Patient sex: M
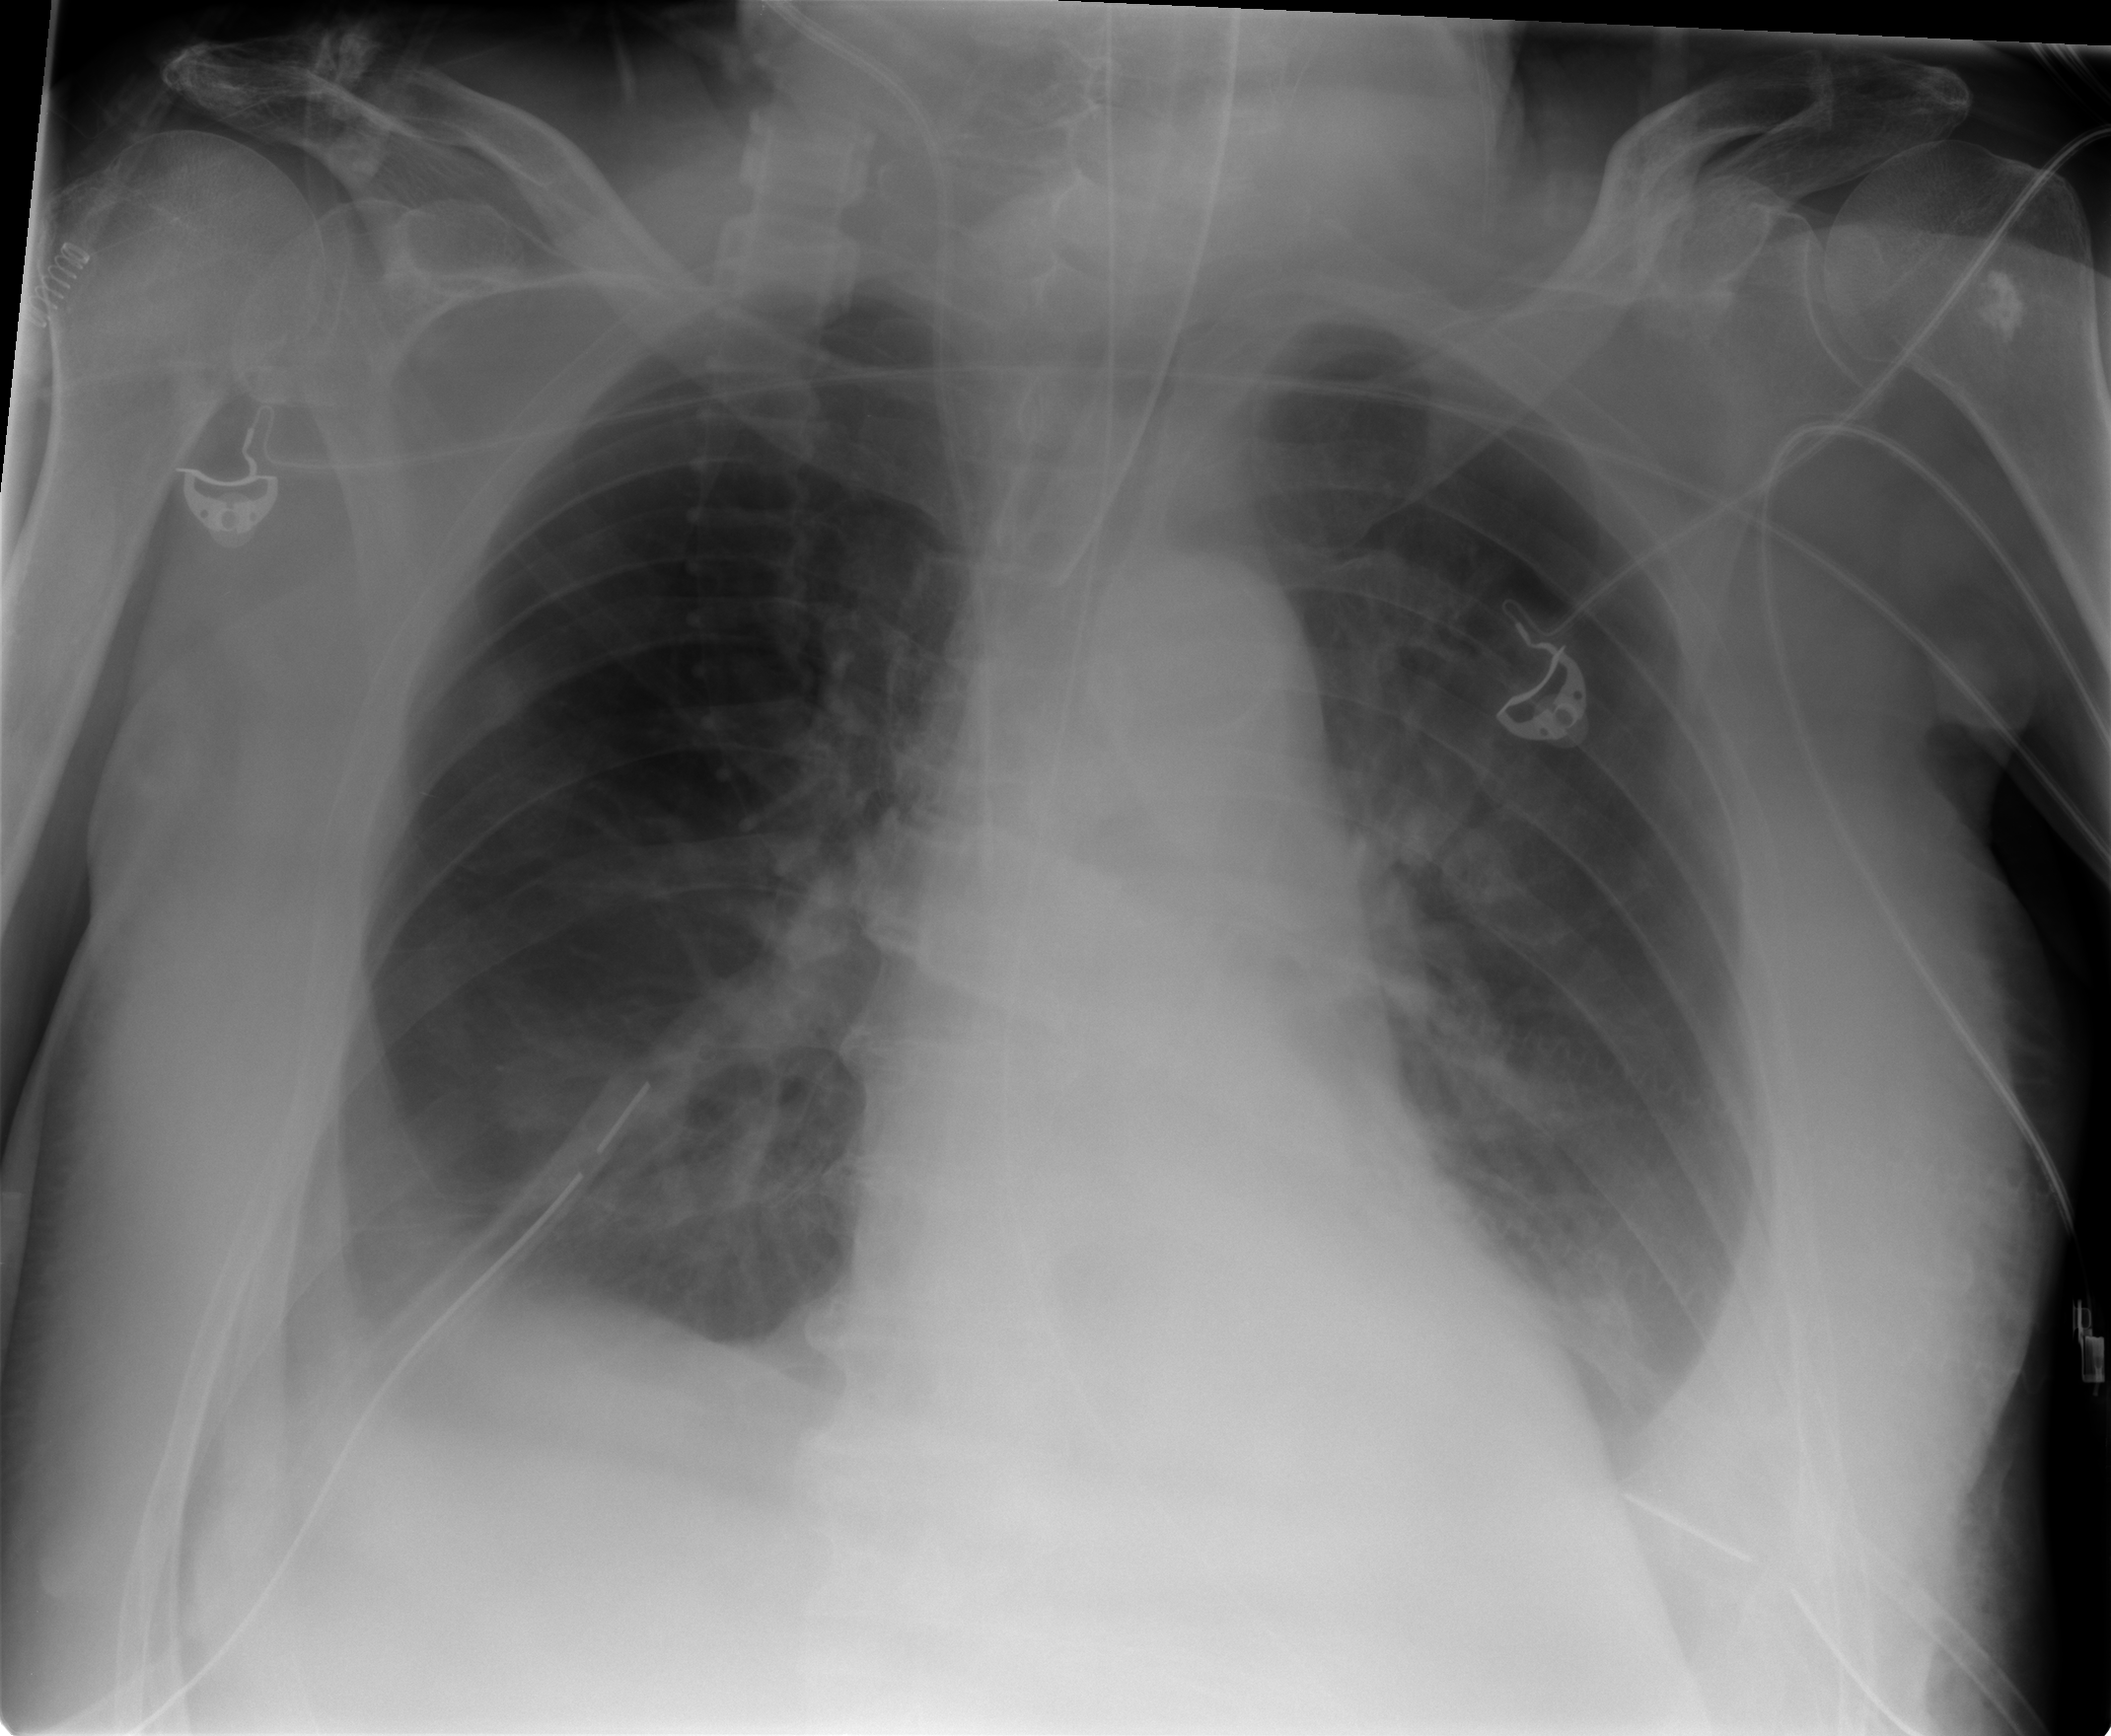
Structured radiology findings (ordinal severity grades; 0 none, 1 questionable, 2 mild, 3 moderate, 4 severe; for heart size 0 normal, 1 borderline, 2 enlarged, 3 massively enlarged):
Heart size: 0
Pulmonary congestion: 0
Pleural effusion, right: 2
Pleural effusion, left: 2
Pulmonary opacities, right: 0
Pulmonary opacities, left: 0
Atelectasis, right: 2
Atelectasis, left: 2